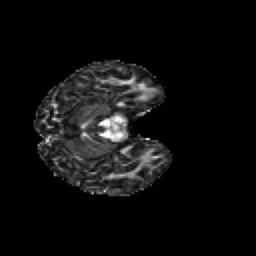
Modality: FA
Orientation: axial
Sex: male
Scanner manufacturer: siemens
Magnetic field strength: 3 T
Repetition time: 5 s
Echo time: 0.071 s